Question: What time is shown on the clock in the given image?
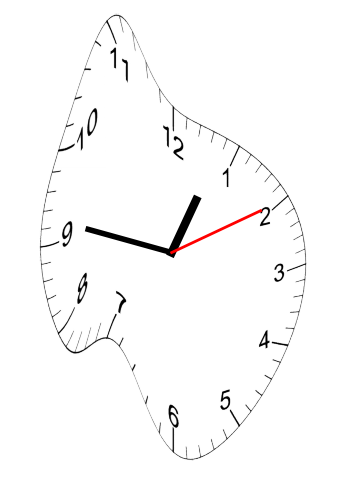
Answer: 12:46:10